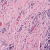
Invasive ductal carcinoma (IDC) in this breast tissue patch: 1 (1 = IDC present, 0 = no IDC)